Question: Suppose the following code:
'''
var a = new Image(1, 1);
a.onload = function() {
console.log(this);
};
a.src = 'some.address.com/some/image.jpg';
'''
When this image gets loaded, it will print itself to the console, but the output is an HTML element, like so:
'<img width="10" height="10" src="http://some.address.com/some/image.jpg">'
When I expect that it would print it as any other JavaScript object, something like:

Is there a way to force it to be print like this?
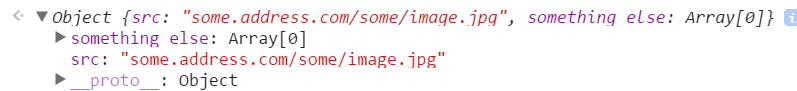
Answer: Try 'console.dir()' instead of 'console.log()'. There's some variation of behavior across browsers. More details at:
<URL>